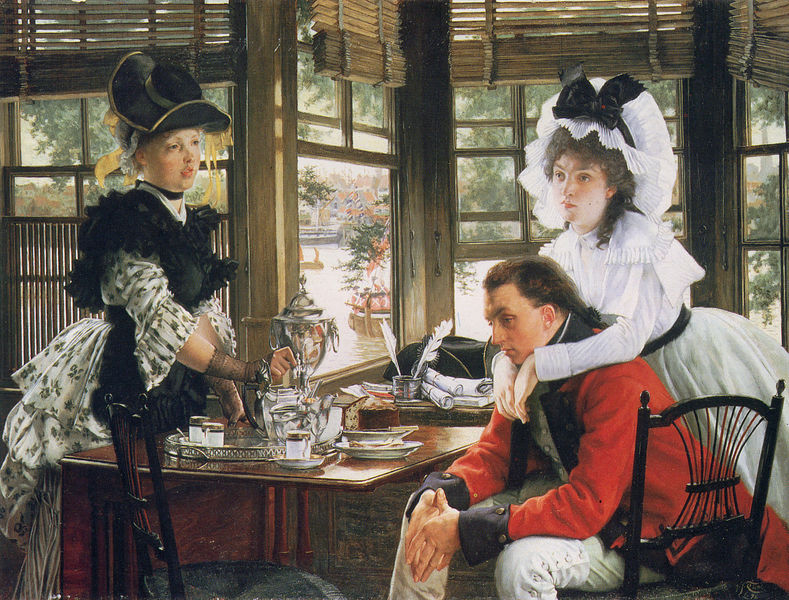
Titel: Les mauvaises Nouvelles/Le Départ, Schlechte Nachrichten/Die Abfahrt
Künstler: James Tissot
Standort: Cardiff (Wales)
Institution: National Museums and Galleries of Wales
Schlagwörter: baum, dunkel, feder, gemälde, kopf, laub, mann, schatten, wasser, weiß, bäume, frauen, impressionismus, mädchen, sitzen, blumen, braun, bunt, cafe, damen, fenster, frankreich, frau, frisur, geste, glas, haar, handschuhe, hell, hintergrund, holz, hut, hüte, kleid, kleider, licht, orange, paris, profil, raum, renoir, schwarz, stuhl, stühle, tisch, zimmer, ausblick, gebäude, gürtel, haus, park, rot, gespräch, haube, malerei, schleife, alt, hose, jacke, kappe, mütze, architektur, arme, barock, blicke, falten, federn, inkarnat, kragen, samt, silber, tablett, teller, hals, hände, innenraum, niederlande, portrait, tischbein, öl, spiegelung, haare, interieur, mantel, realismus, adel, drei, paar, locken, schulter, traurig, brunnen, garten, krug, schürze, taille, schreibtisch, umarmung, zwei, halsband, tüll, mittag, schichten, klein, türe, haarband, luft, chair, hat, könig, men, people, red, white, window, essen, chairs, dress, formal, girls, old, table, tea, kaffee, draussen, zopf, impressionistisch, monet, glanz, manet, korb, tasse, tee, rüschen, knie, knöpfe, gehrock, jacket, satin, wei, erker, geschirr, kuchen, uniform, soldat, jalousie, napoleon, manschetten, tischplatte, gefässe, armee, kiel, karaffe, tassen, gedeck, wood, besteck, silbergeschirr, brief, durchsichtig, house, frühstück, pavillon, büro, color, lean, asser, cul de paris, geschir, mächtig, rolladen, rollo, jalousien, kommunikation, hit, klapptisch, cups, söldner, rest, rollos, gardienen, posterung, hellw, jalousienen, photoshop, a man, rote uniform